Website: lowes
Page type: billing-address
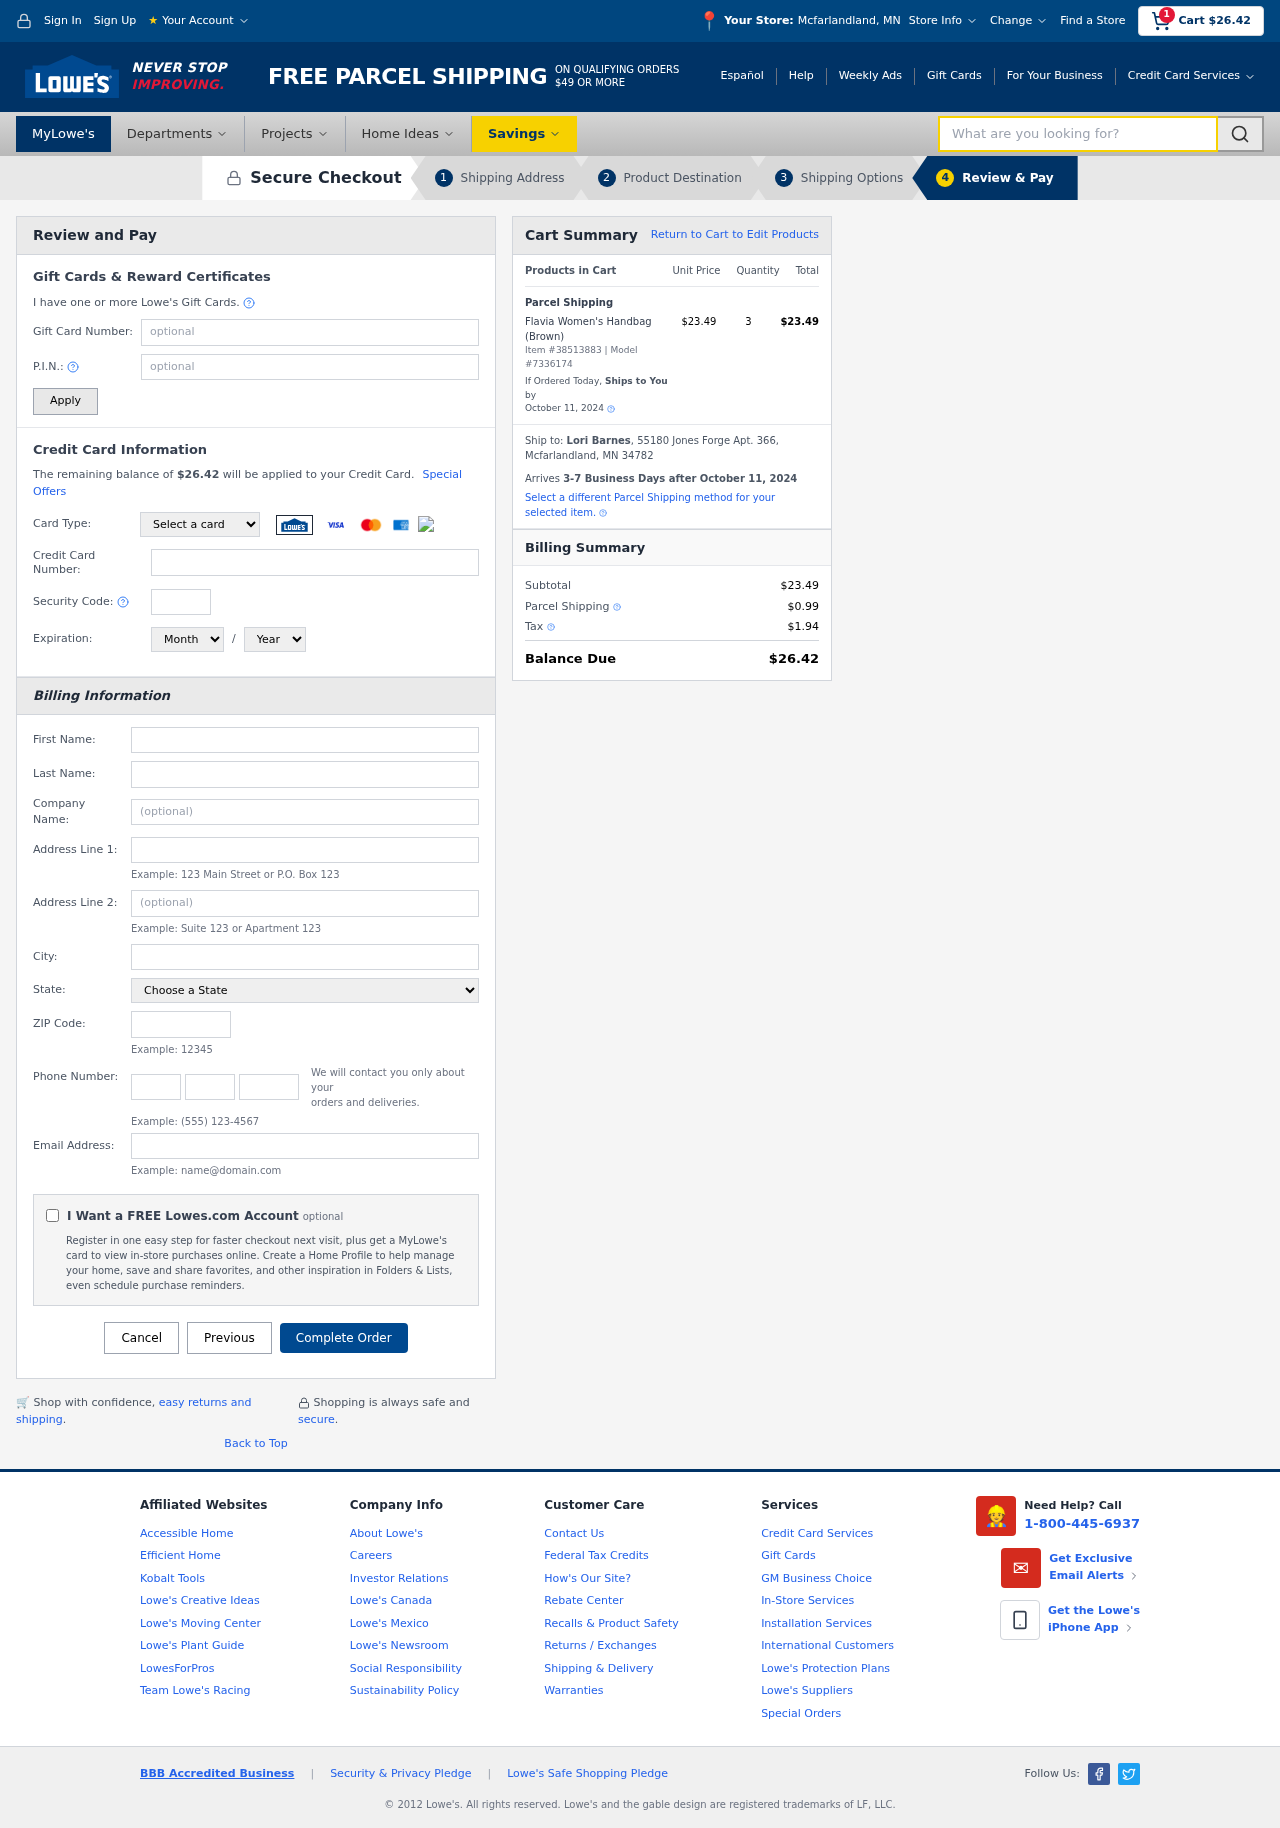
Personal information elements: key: PII_CARD_CVV
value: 9365
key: PII_CARD_EXPIRY_MONTH
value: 09
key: PII_CARD_EXPIRY_YEAR
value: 26
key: PII_CARD_NUMBER
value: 3791 8543 5340 734
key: PII_CARD_TYPE
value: American Express
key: PII_CITY
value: Mcfarlandland
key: PII_CITY_STATE
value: Mcfarlandland, MN
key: PII_COMPANY
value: Green, Martin and Gibson
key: PII_EMAIL
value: loribarnes@yahoo.com
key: PII_FIRSTNAME
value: Lori
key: PII_FULLNAME
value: Lori Barnes
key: PII_LASTNAME
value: Barnes
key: PII_PHONE_AREA
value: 380
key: PII_PHONE_PREFIX
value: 460
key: PII_PHONE_SUFFIX
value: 0813
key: PII_POSTCODE
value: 34782
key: PII_STATE
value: Minnesota
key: PII_STREET
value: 55180 Jones Forge Apt. 366
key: PII_STREET2
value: Apt. 834
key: PII_CITY_STATE_ZIP
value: Mcfarlandland, MN 34782
Product elements: key: PRODUCT1_NAME
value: Flavia Women's Handbag (Brown)
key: PRODUCT1_PRICE
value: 23.49
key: PRODUCT1_QUANTITY
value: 3
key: PRODUCT_ITEM_NUMBER
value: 38513883
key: PRODUCT_MODEL_NUMBER
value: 7336174
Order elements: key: ORDER_SUBTOTAL
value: $26.42
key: ORDER_TOTAL
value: $26.42
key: ORDER_SHIPPING_DATE
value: October 11, 2024
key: ORDER_SUBTOTAL
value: $23.49
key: ORDER_DELIVERY_DATE
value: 3-7 Business Days after October 11, 2024
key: ORDER_SHIPPING_DATE2
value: October 11, 2024
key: ORDER_SUBTOTAL2
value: $23.49
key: ORDER_SHIPPING_COST
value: $0.99
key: ORDER_TAX
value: $1.94
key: ORDER_TOTAL2
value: $26.42
Search elements: key: HEADER_SEARCH
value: What are you looking for?